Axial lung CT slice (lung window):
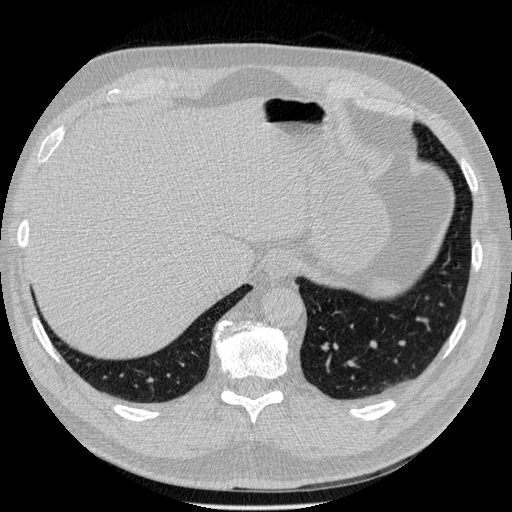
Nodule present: no